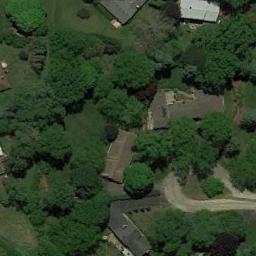
Label: residential